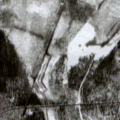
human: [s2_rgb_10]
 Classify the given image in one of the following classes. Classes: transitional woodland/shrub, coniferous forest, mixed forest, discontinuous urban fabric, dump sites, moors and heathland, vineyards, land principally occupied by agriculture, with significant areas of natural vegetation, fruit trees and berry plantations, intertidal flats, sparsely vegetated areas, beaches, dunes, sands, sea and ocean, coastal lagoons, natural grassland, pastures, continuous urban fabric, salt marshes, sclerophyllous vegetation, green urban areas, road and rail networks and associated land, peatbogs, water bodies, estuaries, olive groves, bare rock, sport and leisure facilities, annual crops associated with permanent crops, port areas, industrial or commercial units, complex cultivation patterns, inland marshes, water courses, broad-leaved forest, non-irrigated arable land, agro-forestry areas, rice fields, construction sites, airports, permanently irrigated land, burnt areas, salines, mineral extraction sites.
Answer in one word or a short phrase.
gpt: coniferous forest, mixed forest, peatbogs